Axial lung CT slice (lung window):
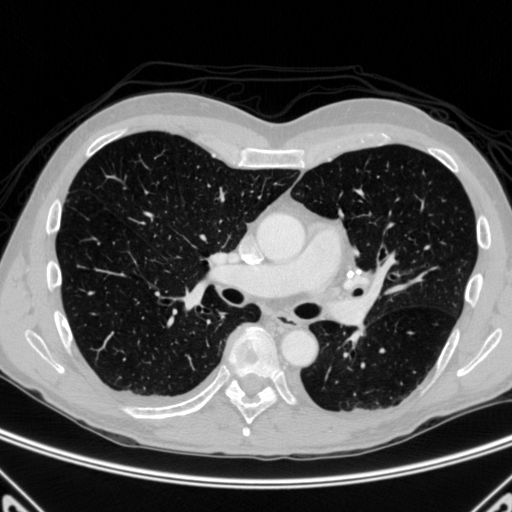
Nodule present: no